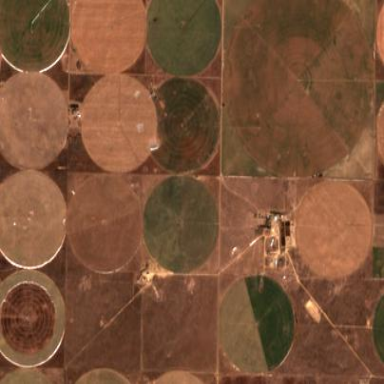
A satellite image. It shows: Farmland with pivot irrigation system.